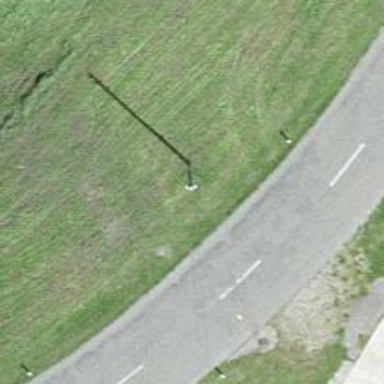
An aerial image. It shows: Power pole.